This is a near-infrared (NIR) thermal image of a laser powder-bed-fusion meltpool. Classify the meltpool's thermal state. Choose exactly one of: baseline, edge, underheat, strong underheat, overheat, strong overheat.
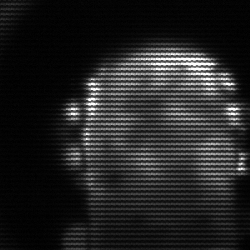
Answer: baseline